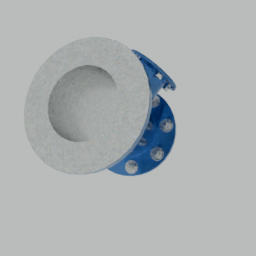
Label: tools